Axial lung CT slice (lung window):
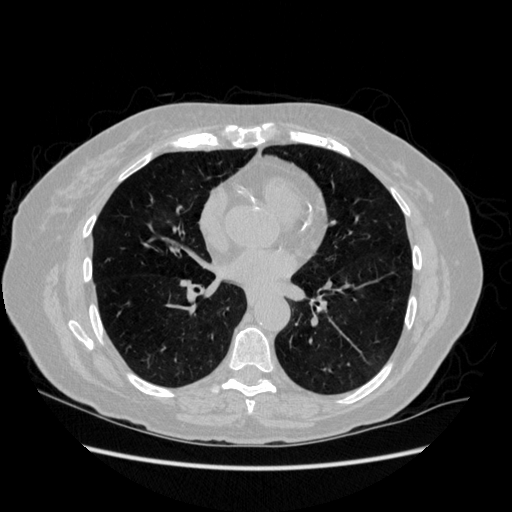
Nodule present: no